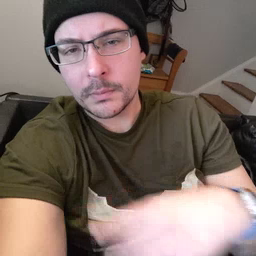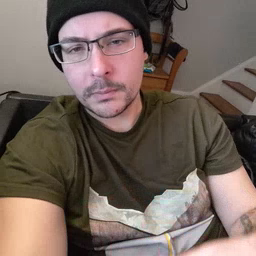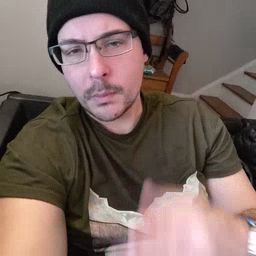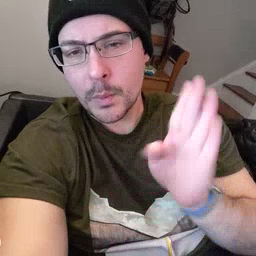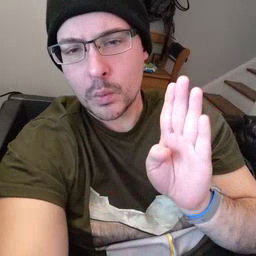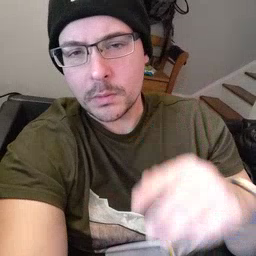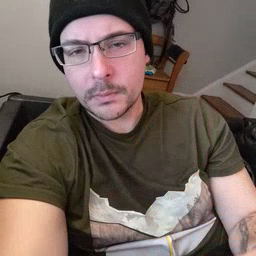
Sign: blue